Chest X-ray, AP view. Patient: 25 years old, sex F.
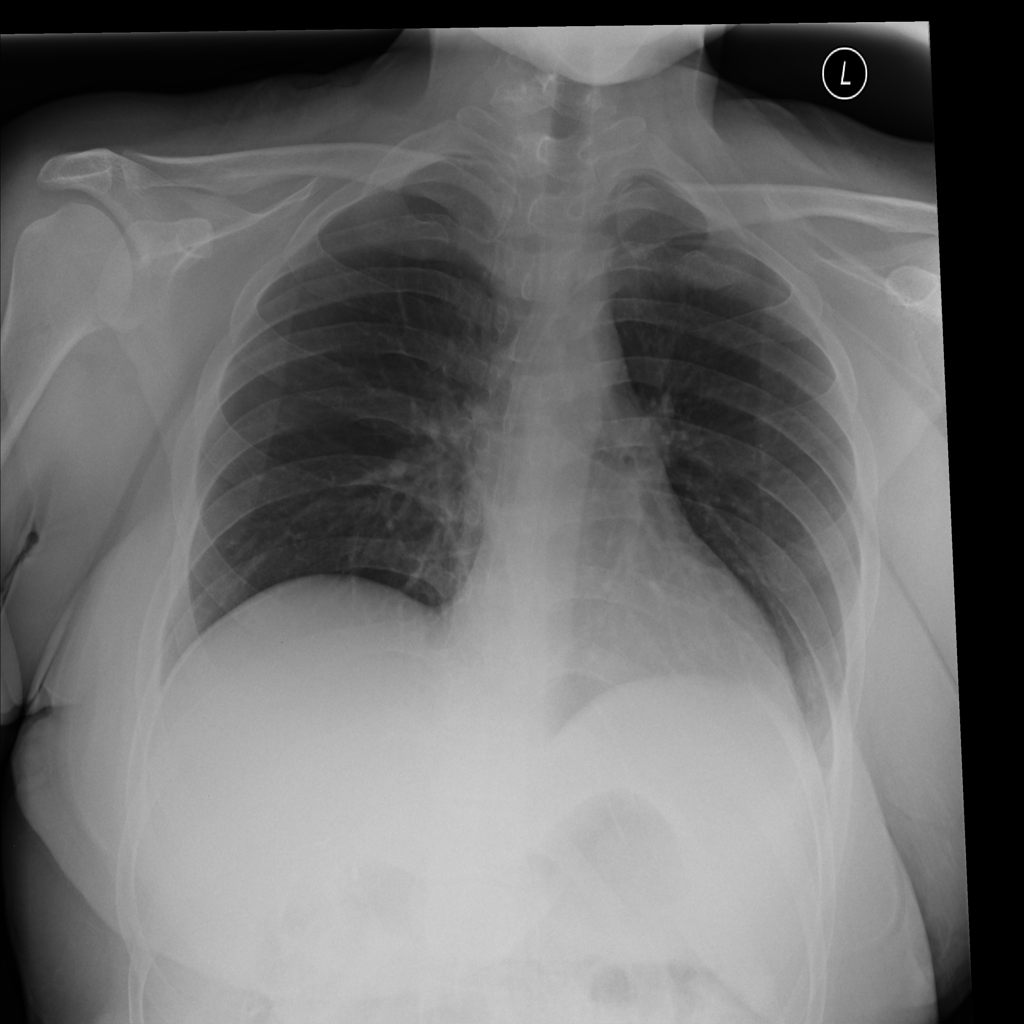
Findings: No Finding